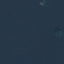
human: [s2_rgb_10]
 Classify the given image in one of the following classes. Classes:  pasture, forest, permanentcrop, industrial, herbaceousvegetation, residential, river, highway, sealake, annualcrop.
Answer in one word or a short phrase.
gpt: SeaLake